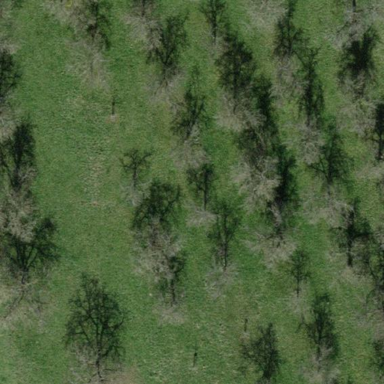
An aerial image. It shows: Orchard.